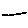
Label: line